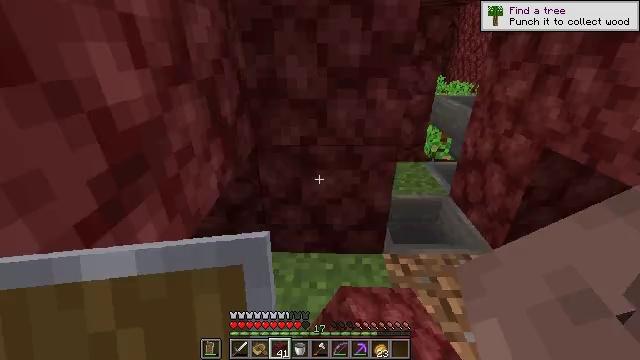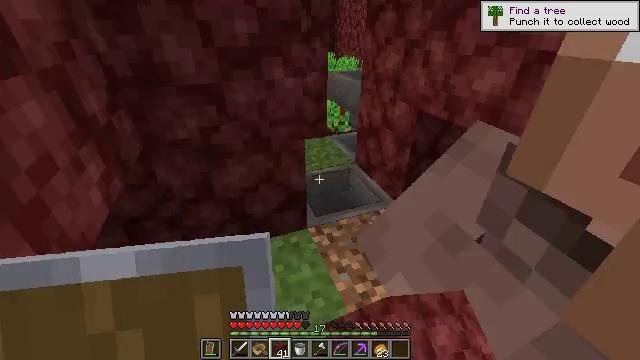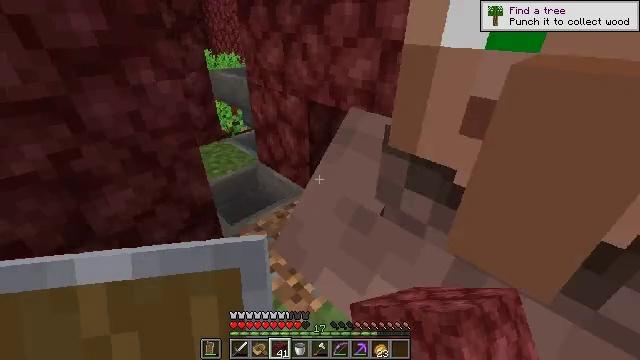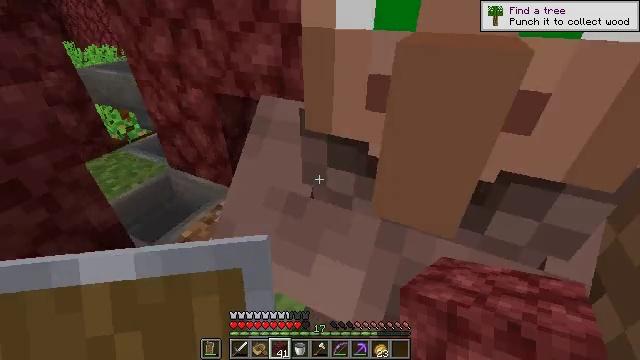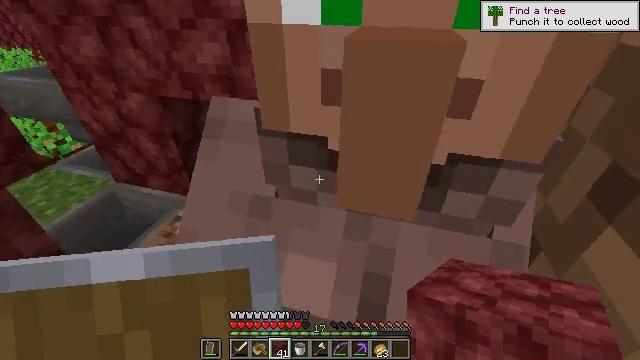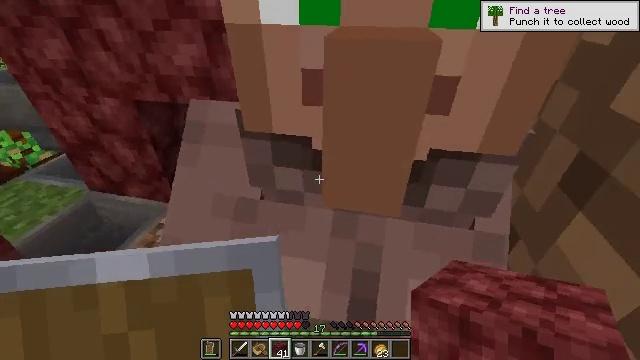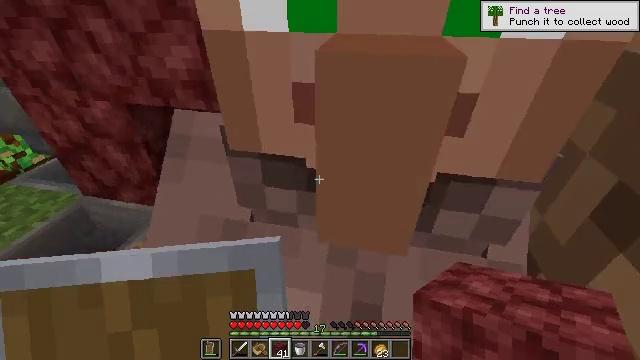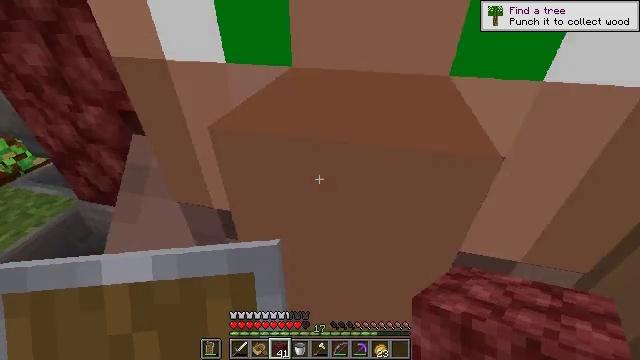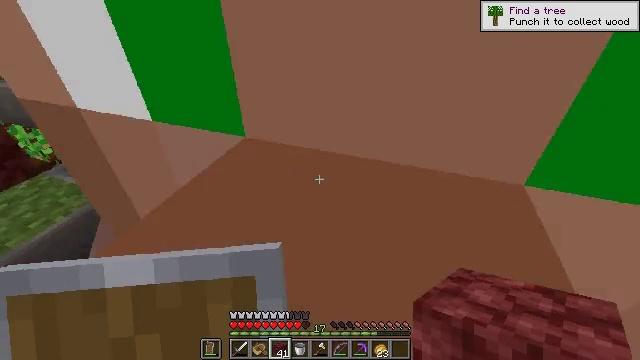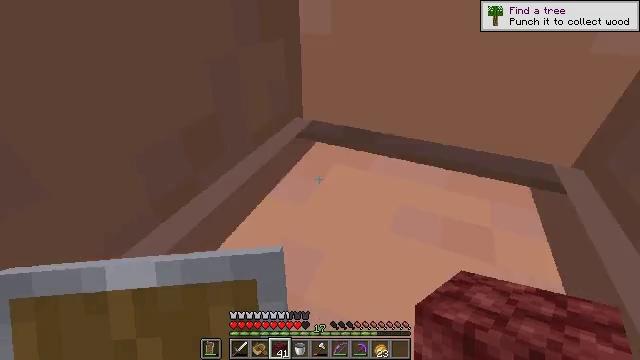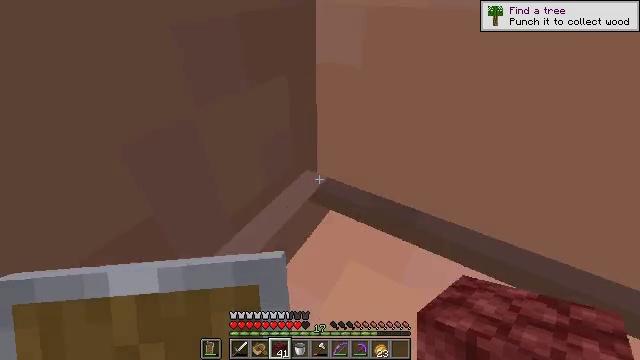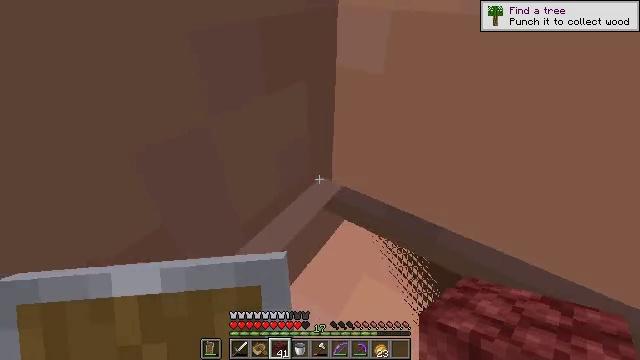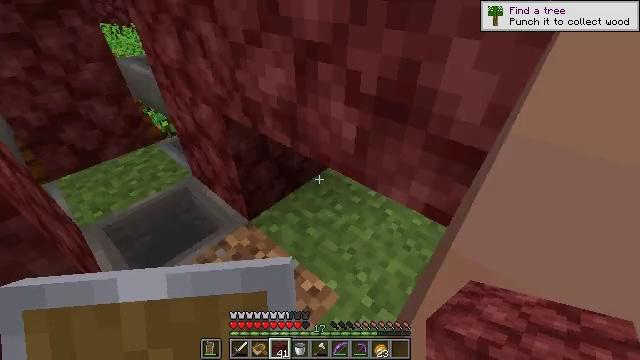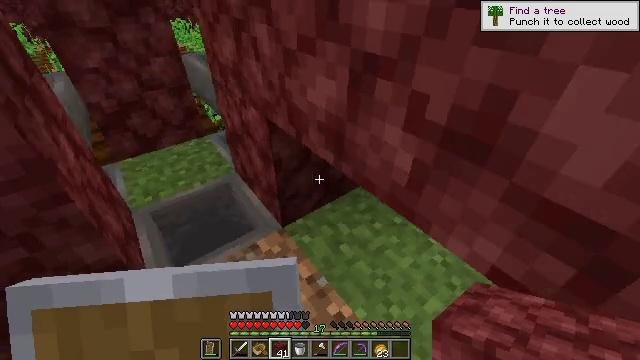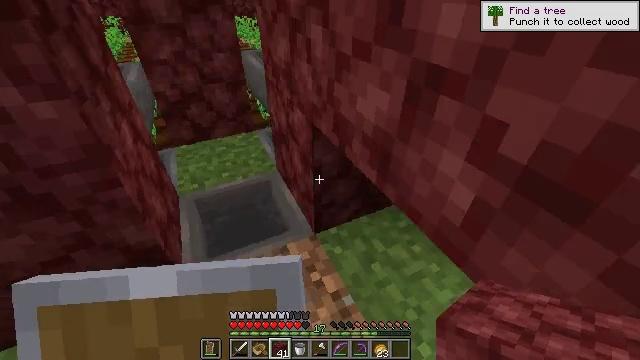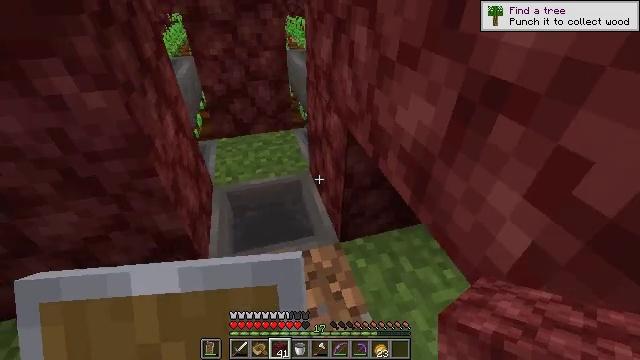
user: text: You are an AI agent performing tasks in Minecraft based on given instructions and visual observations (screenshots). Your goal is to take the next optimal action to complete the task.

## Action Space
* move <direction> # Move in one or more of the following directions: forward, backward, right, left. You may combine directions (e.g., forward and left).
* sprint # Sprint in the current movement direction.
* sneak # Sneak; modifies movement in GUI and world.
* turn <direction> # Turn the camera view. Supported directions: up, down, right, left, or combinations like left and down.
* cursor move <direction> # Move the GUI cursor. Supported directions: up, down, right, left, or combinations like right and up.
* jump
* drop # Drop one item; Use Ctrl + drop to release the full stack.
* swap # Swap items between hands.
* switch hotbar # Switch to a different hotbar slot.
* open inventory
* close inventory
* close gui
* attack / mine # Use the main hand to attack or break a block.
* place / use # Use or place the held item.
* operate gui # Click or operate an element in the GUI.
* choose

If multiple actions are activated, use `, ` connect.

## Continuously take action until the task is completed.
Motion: motion action
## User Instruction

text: Break the grass block.
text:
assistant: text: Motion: turn right and down
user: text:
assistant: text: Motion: turn right
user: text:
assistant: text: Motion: turn right and down
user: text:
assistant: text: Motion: turn right
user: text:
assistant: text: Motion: turn right
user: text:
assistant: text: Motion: move forward
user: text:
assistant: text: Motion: move forward and move right, turn left
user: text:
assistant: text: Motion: move forward and move right, turn left
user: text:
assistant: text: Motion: move forward and move right, turn left
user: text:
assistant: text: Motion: move forward, turn left and down
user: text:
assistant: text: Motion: move forward, turn left
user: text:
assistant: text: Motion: move forward, turn left
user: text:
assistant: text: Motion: turn left
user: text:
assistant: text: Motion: turn left
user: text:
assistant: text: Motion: turn left
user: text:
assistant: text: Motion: turn left
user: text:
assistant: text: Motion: no_op
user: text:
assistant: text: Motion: no_op
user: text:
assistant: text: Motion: no_op
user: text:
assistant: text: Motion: turn right
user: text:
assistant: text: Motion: move left, turn right
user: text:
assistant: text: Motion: move left
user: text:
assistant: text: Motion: move left, turn right
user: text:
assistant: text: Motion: move left, turn right
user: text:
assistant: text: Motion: move left, turn right
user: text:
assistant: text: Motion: move left, turn right
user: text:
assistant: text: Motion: move left, turn right
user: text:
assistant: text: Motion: turn right
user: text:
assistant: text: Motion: turn right
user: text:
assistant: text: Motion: turn right